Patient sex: M
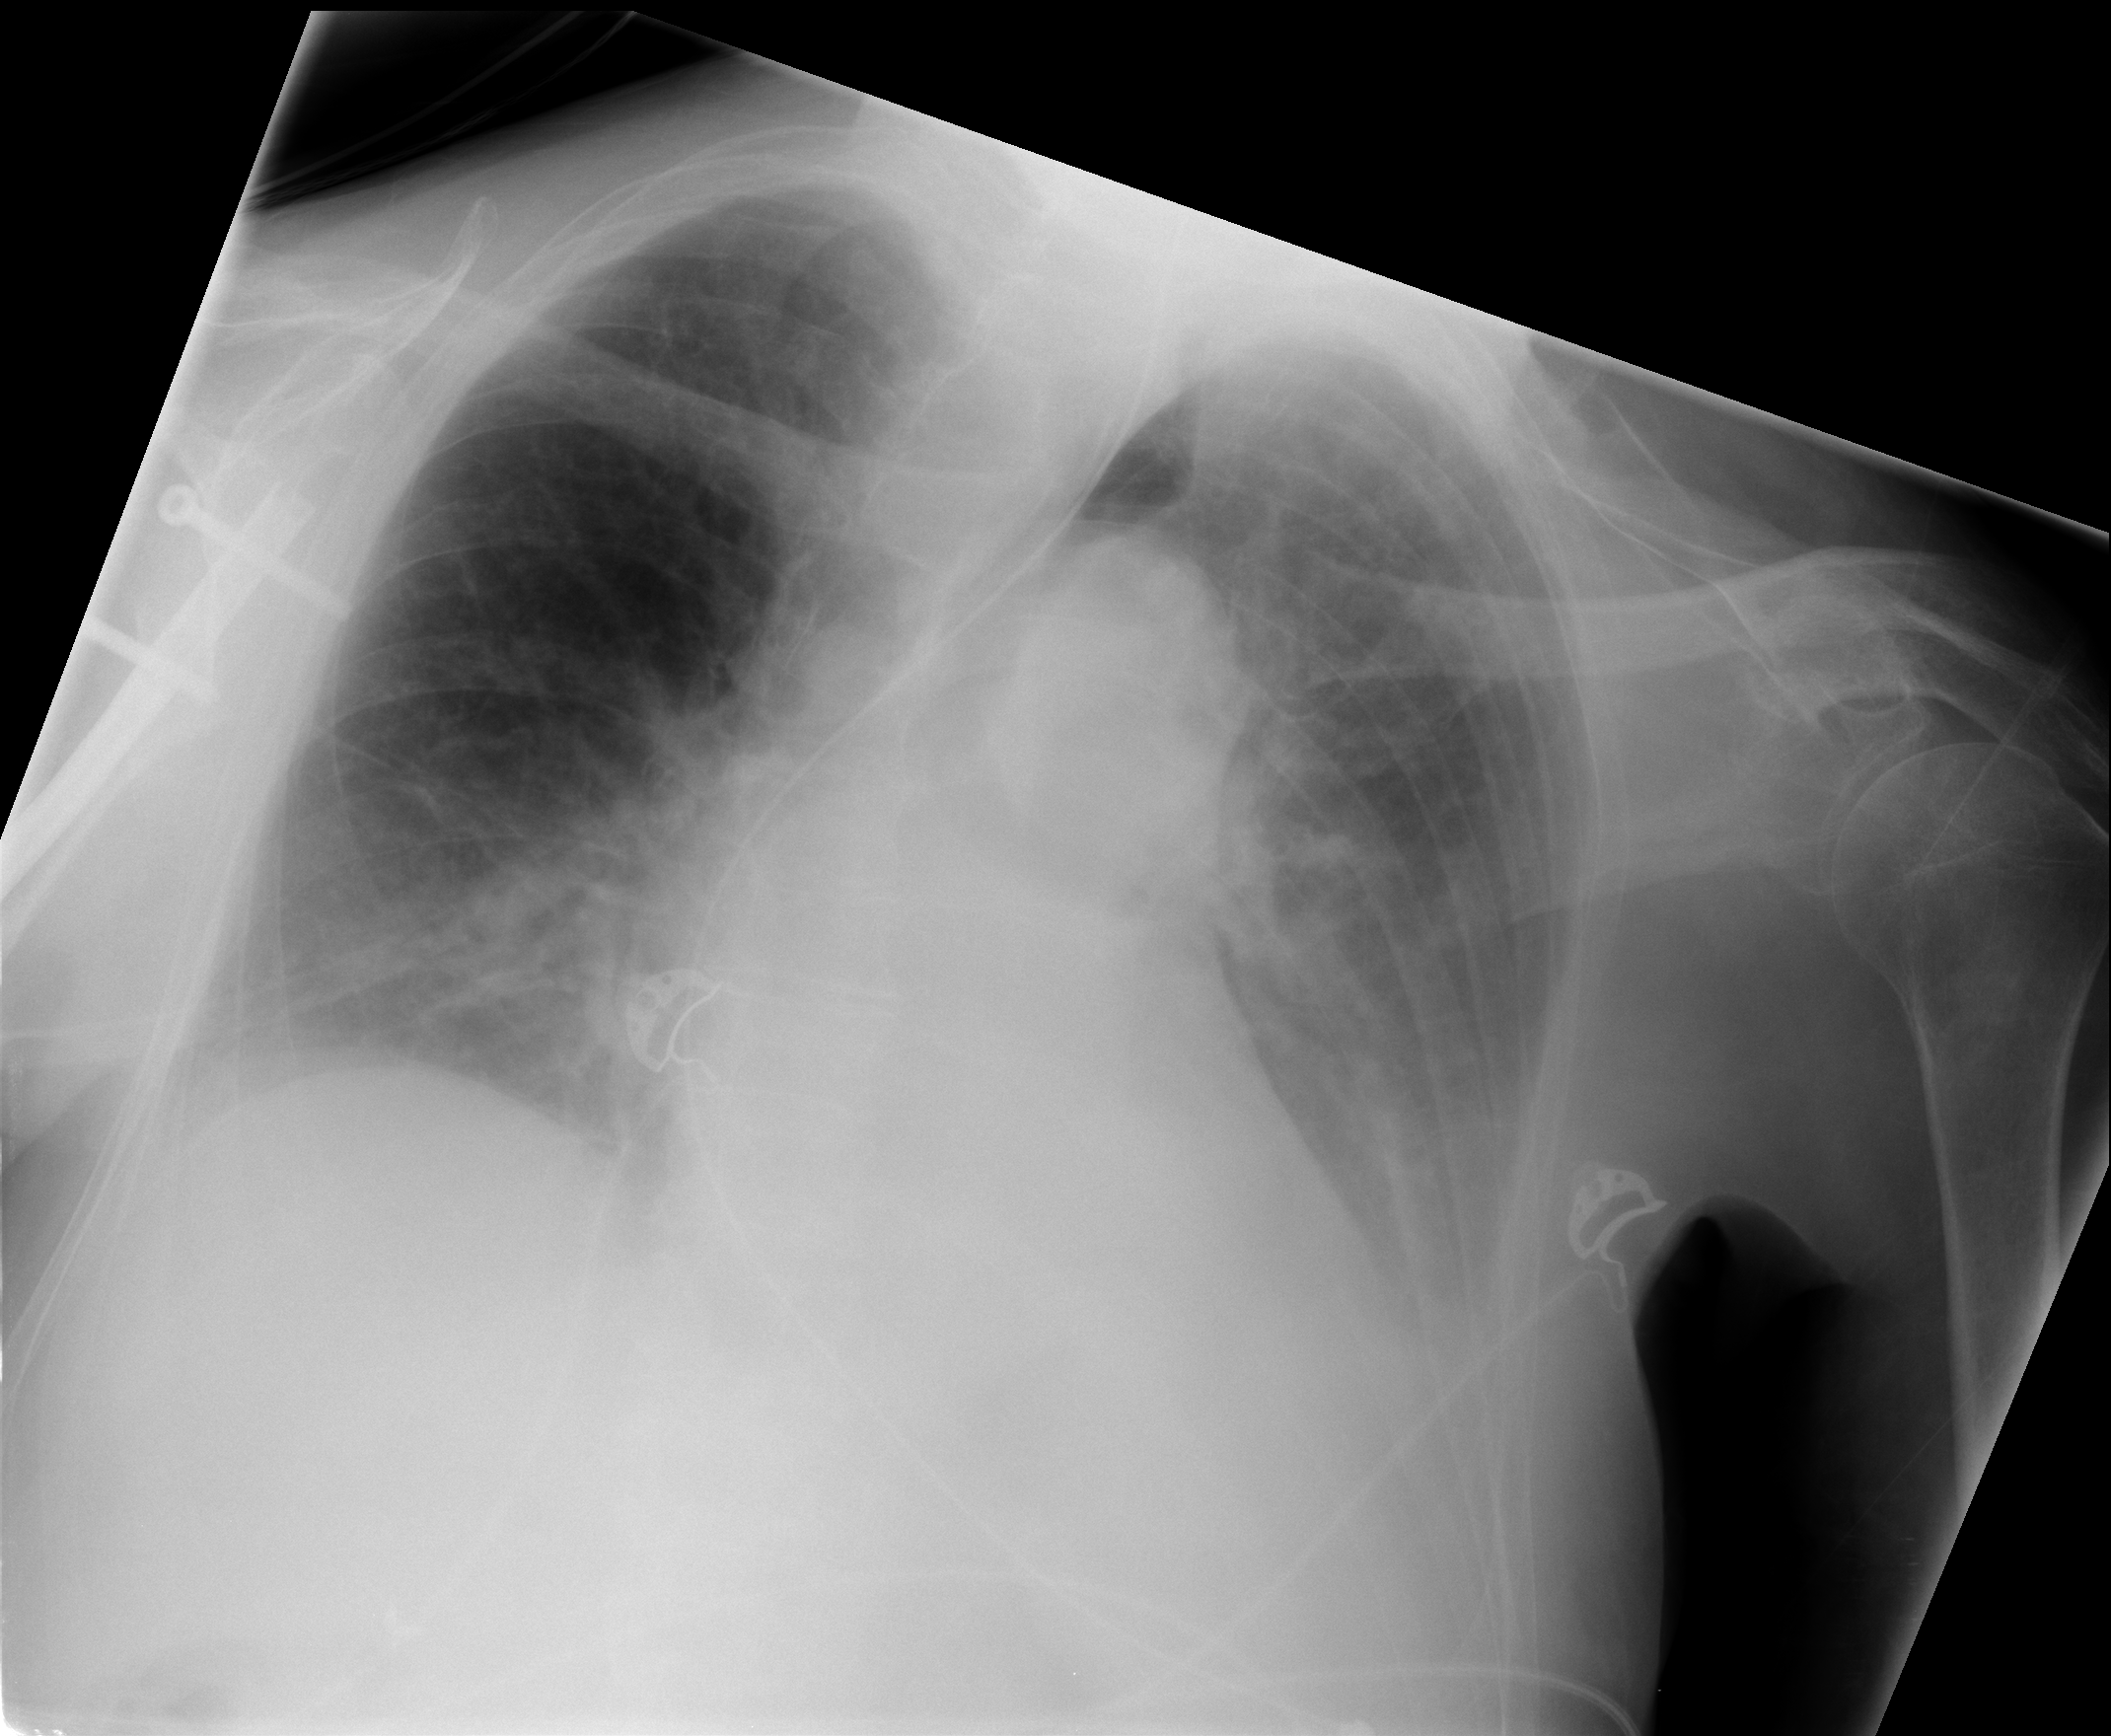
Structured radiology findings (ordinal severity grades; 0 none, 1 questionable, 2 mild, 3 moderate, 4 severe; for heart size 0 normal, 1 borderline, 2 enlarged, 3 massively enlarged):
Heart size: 2
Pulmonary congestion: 2
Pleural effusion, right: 1
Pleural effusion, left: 2
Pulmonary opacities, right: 0
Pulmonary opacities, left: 0
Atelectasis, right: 2
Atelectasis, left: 2